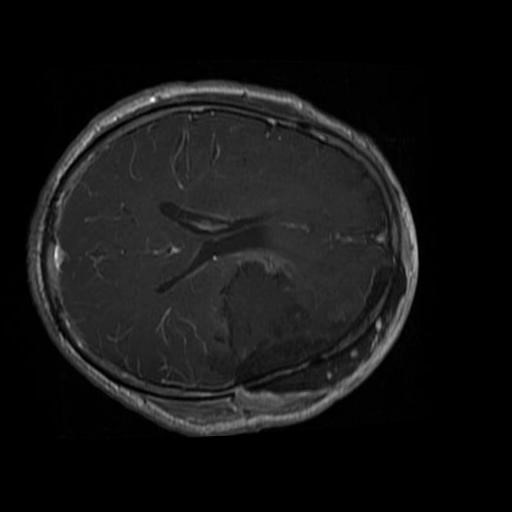
Label: brain_glioma